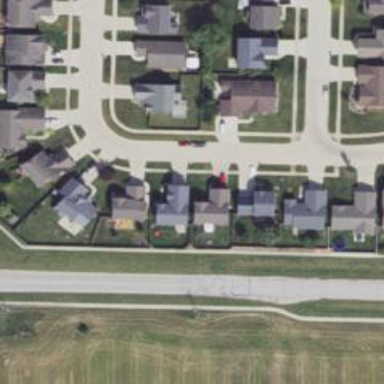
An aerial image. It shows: Residential road.